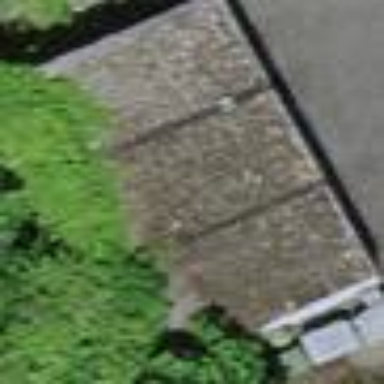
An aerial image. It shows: Garage.